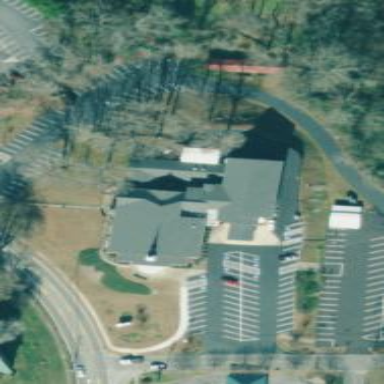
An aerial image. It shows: Building that is place of worship.